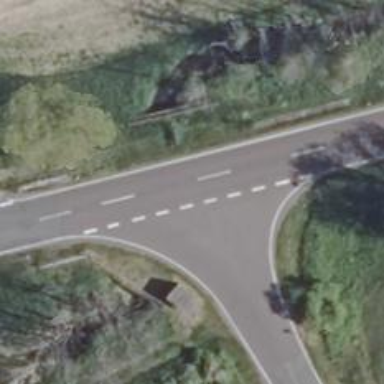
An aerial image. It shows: Secondary road with asphalt surface.